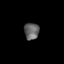
Tissue: skin
Cell type: Epithelial cells
Senescence score: 0.2659
Nuclear area (px): 245
Mean DAPI intensity: 100.641